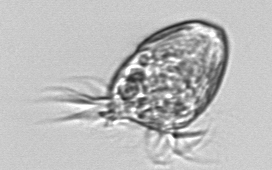
Label: Strombidium_morphotype1